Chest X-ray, PA view. Patient: 17 years old, sex F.
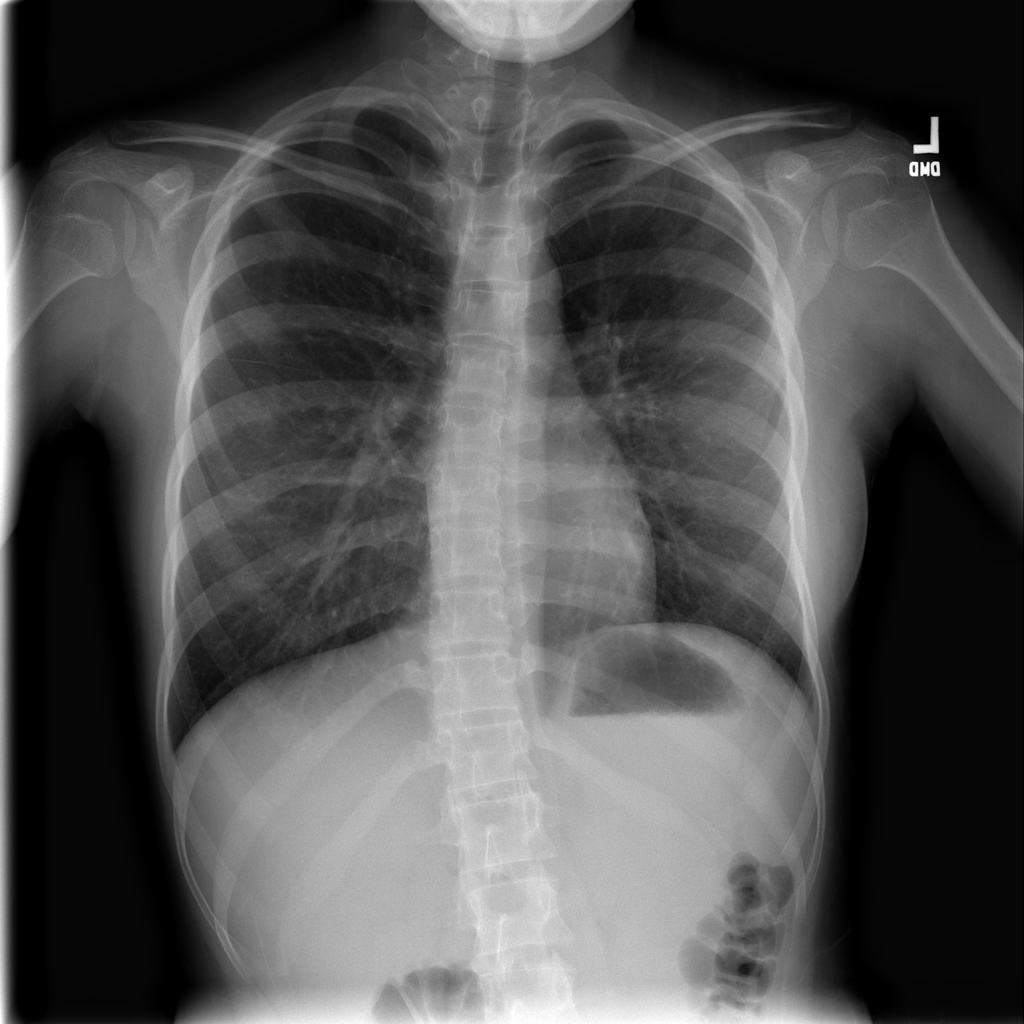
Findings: No Finding